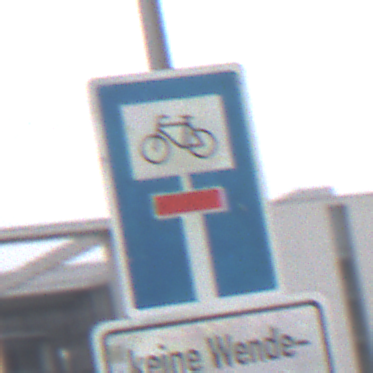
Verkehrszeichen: SackgasseRadverkehrDurchlaessig
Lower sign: HinweisGeaenderteVorfahrtVerkehrsfuehrungVerkehrsregelung3
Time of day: Midday
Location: Outdoor (Suburban)
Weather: Overcast
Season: NotSpecified
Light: Natural